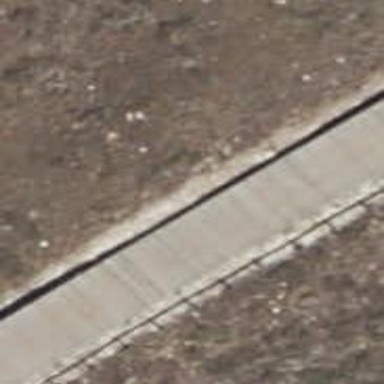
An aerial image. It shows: Footway along the road.